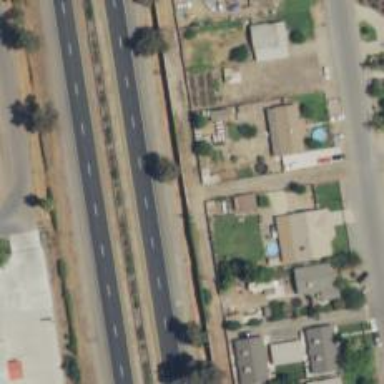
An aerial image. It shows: Alley classified as service road.